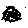
Label: triangle